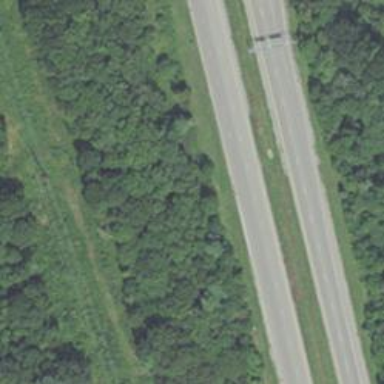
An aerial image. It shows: Asphalt motorway.